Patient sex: M
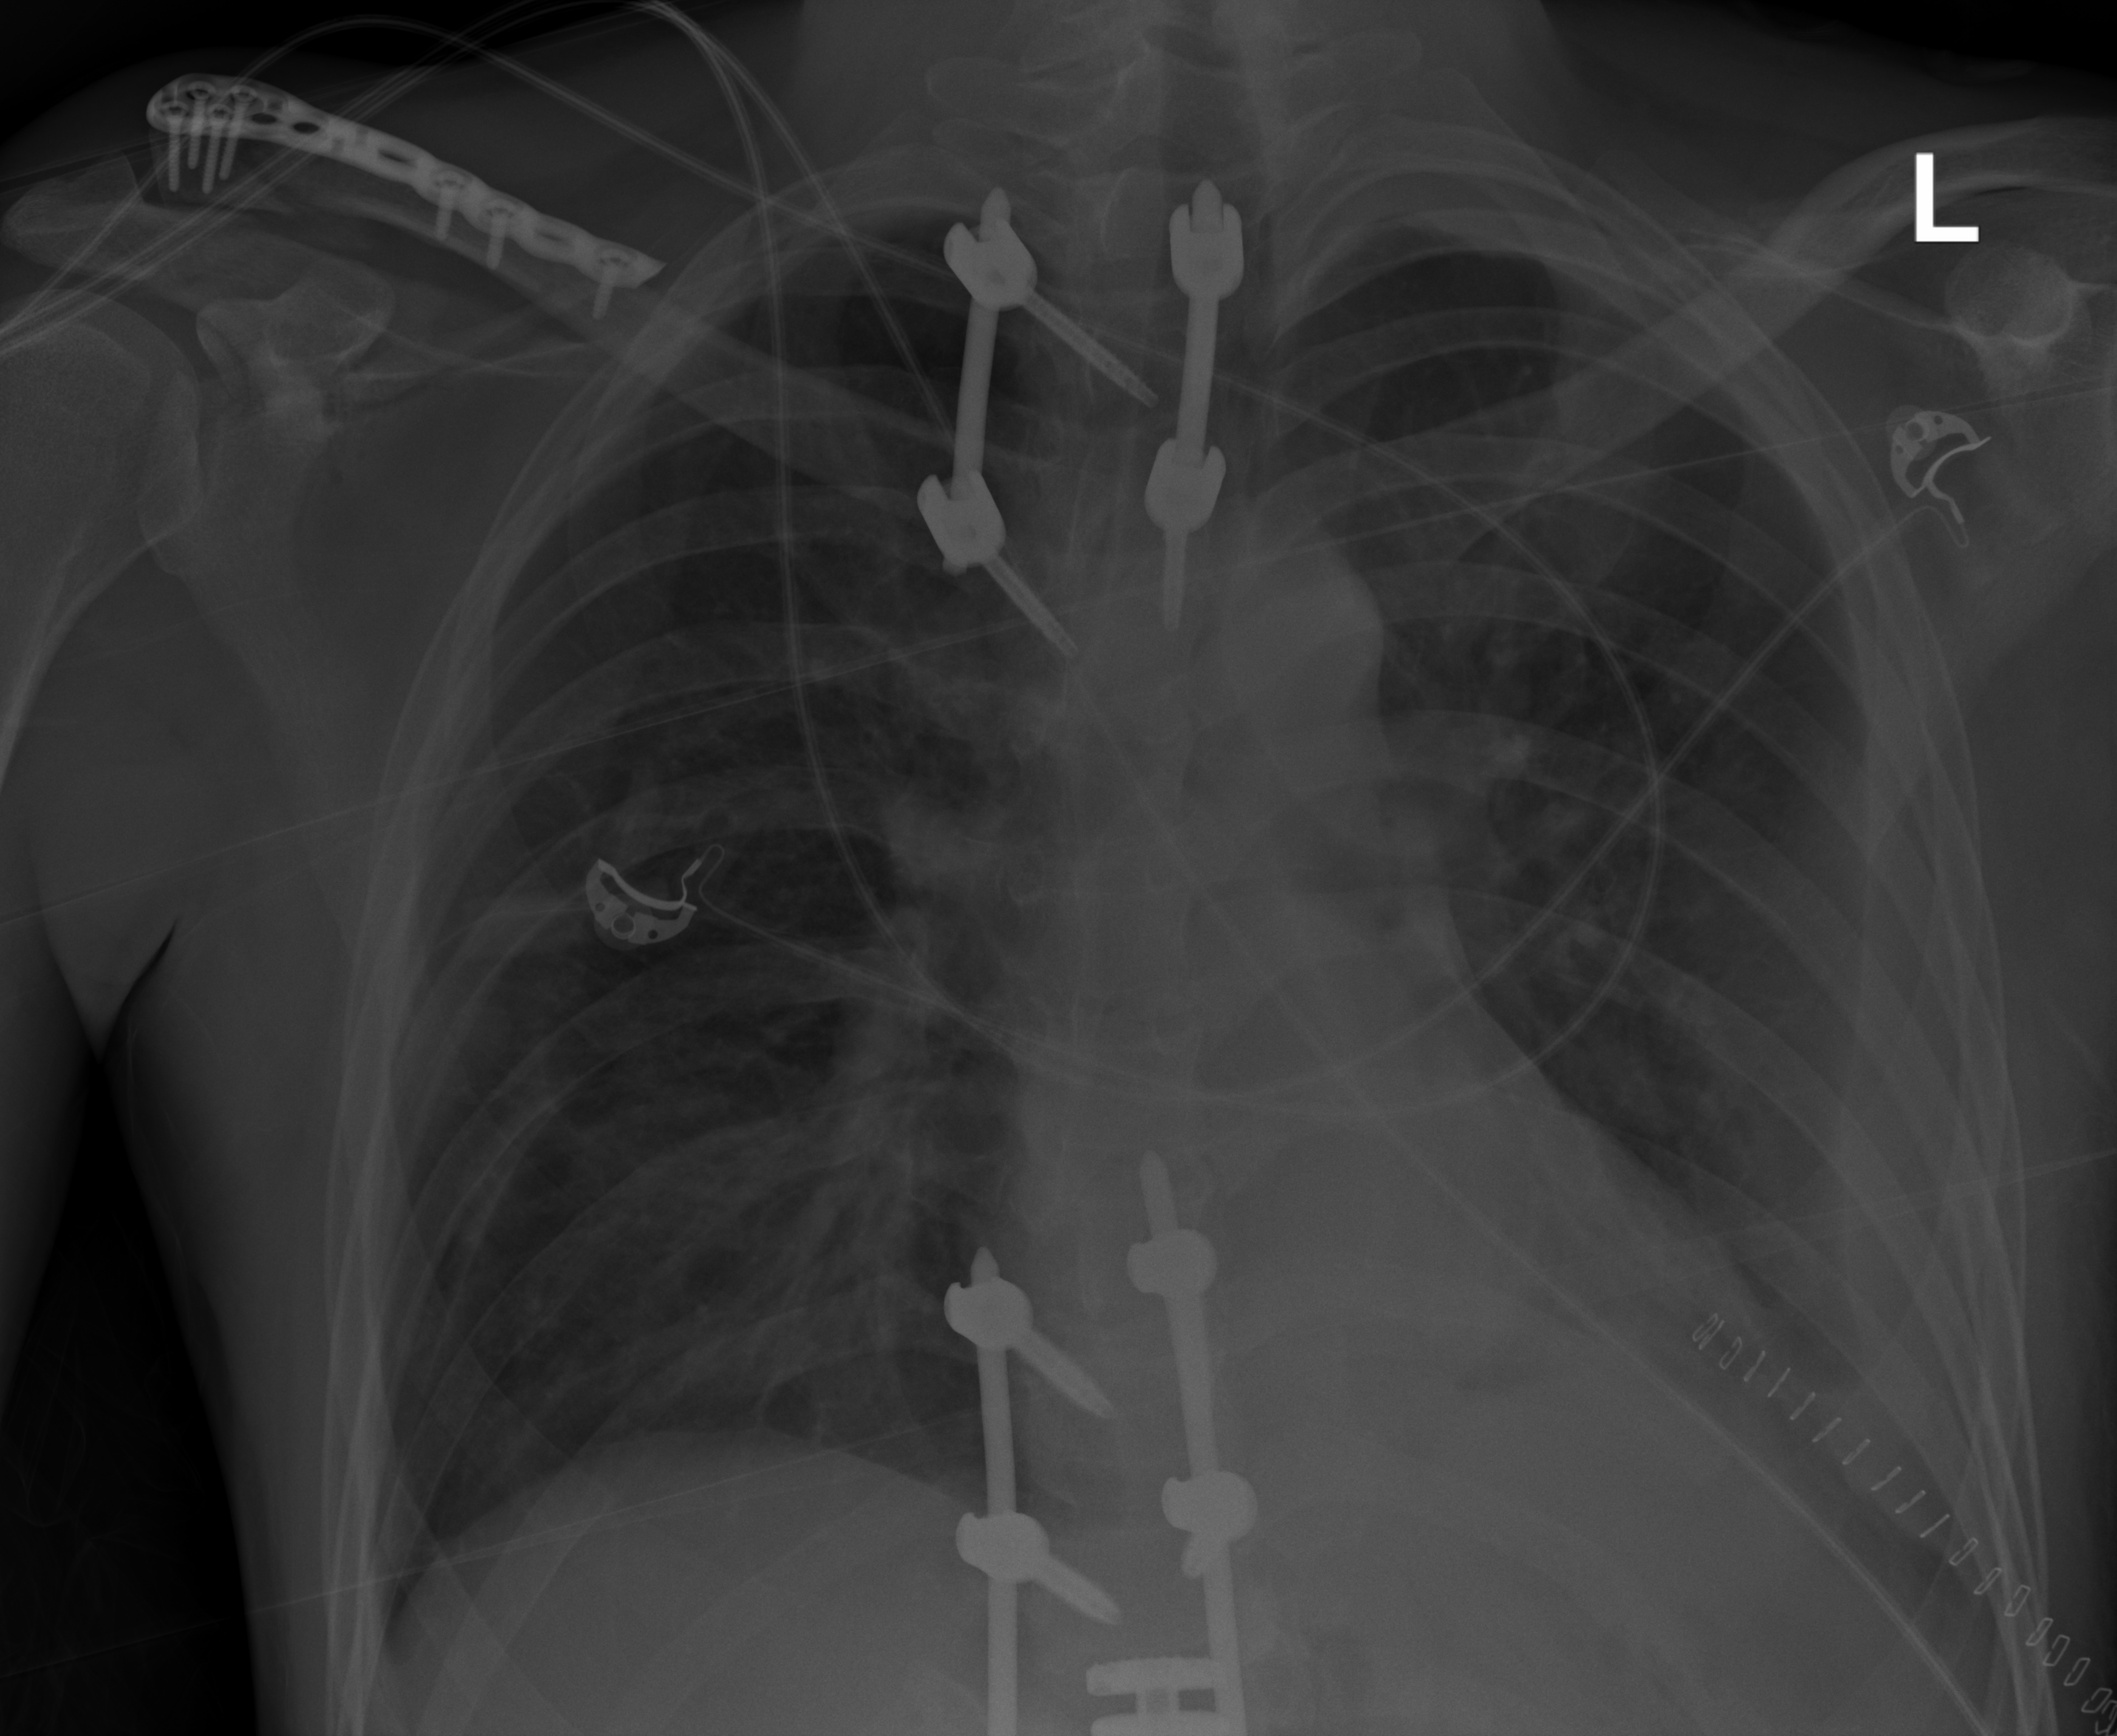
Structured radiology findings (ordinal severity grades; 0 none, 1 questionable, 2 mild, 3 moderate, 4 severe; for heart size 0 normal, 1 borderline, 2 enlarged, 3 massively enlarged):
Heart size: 0
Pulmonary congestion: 2
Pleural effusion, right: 2
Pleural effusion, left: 3
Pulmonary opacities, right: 2
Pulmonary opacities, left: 2
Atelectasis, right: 0
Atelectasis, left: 2